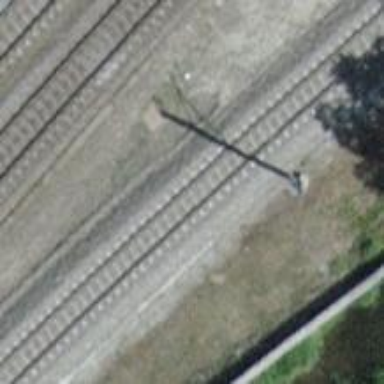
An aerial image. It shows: Narrow-gauge railway track with electrified contact line. The railway has one track.